Aerial crown-view tile of a tropical tree (Barro Colorado Island, Panama), acquired 20240611:
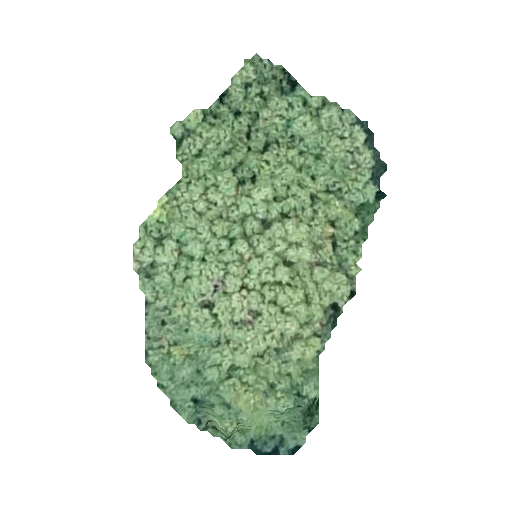
Species: Cecropia insignis
GBIF accepted scientific name: Cecropia insignis
Crown area: 104.857 m²